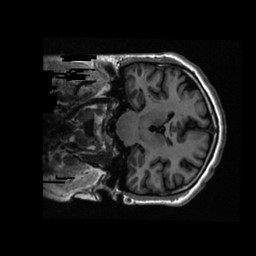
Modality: T1w
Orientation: coronal